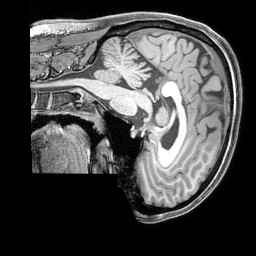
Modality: T1w
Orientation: sagittal
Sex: female
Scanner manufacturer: siemens
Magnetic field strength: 3 T
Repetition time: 2.3 s
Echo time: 0.00226 s